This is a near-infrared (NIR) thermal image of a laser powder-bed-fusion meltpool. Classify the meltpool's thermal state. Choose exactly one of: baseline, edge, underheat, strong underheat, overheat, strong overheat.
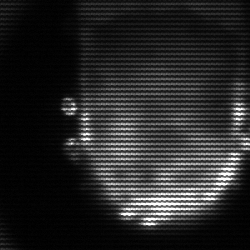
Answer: baseline